Field crop: maize
Growth stage: 2
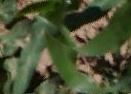
Species: maize